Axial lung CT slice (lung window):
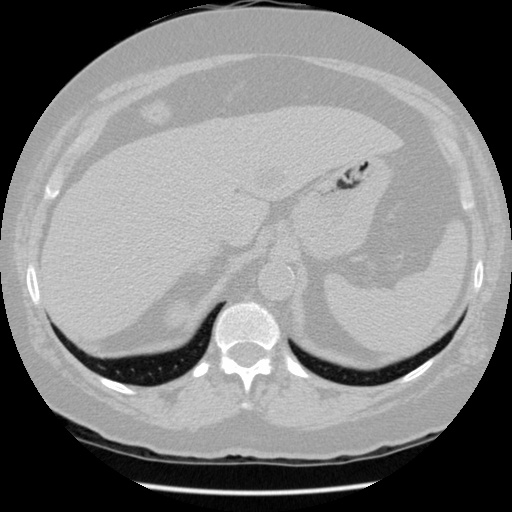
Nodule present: no